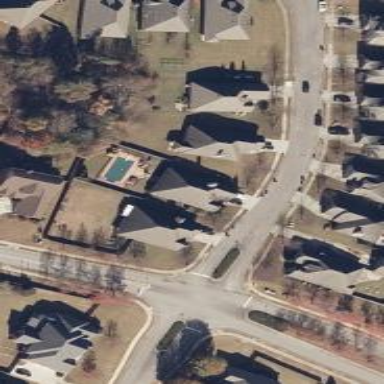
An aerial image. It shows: Asphalt road in residential area.